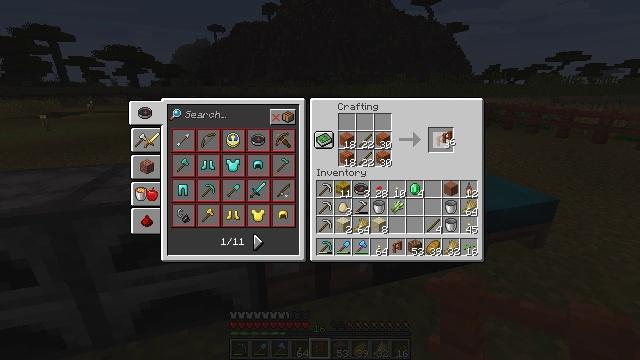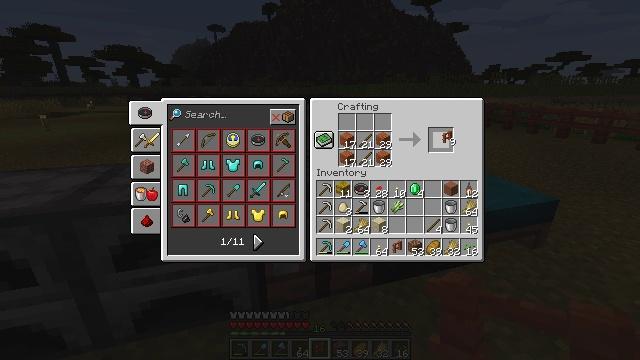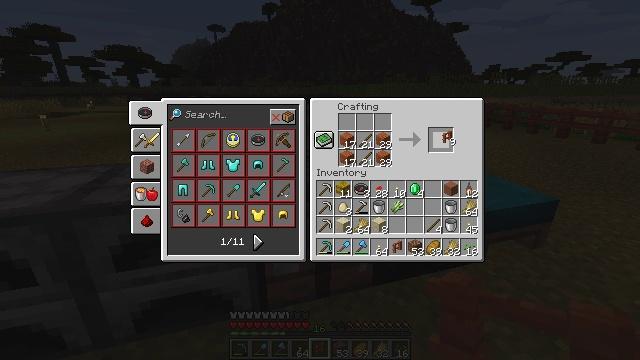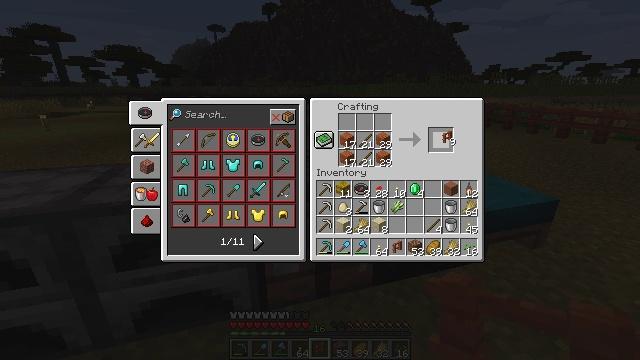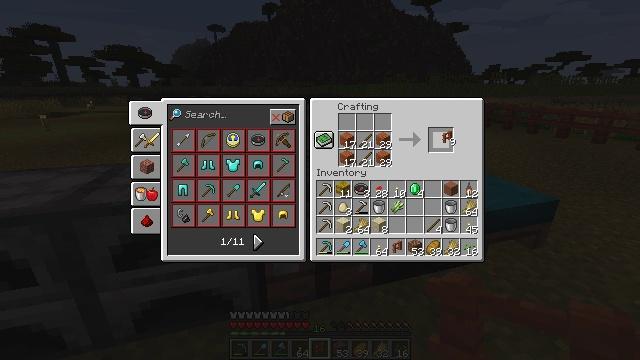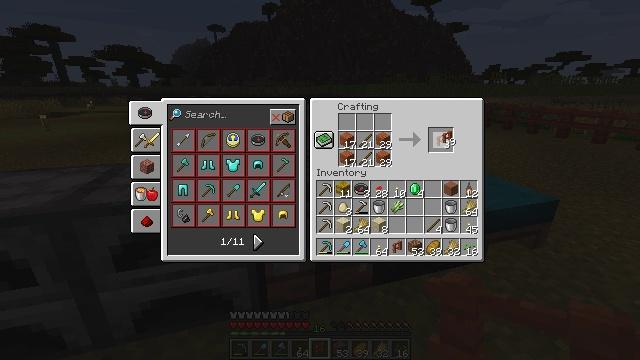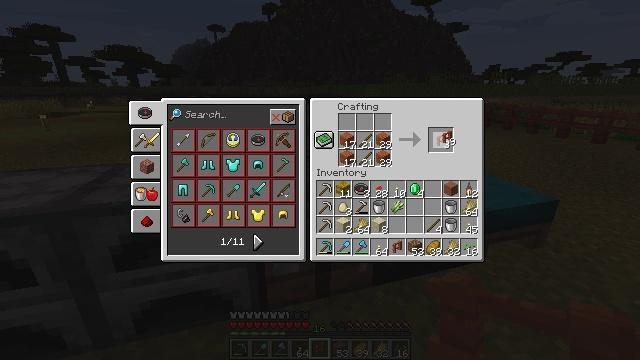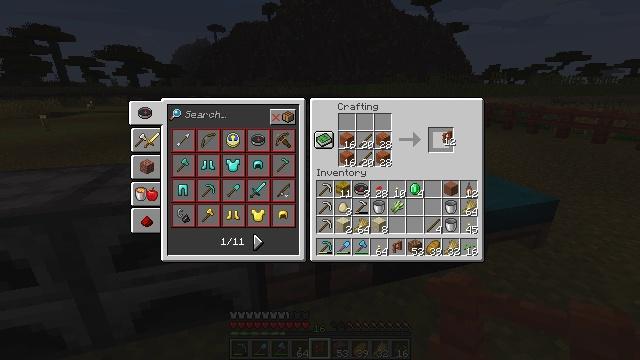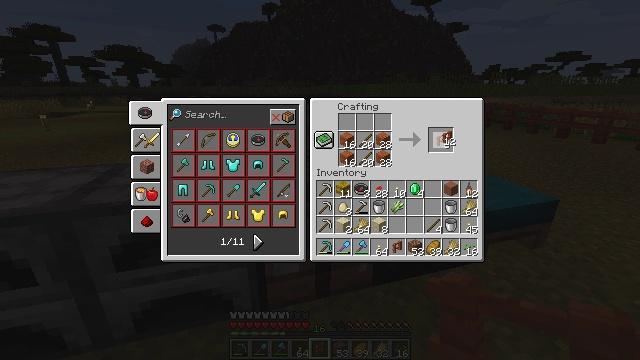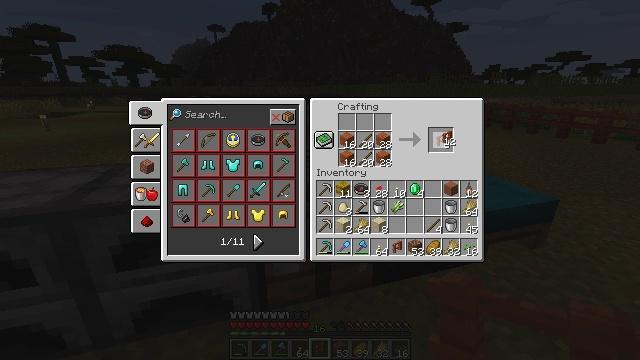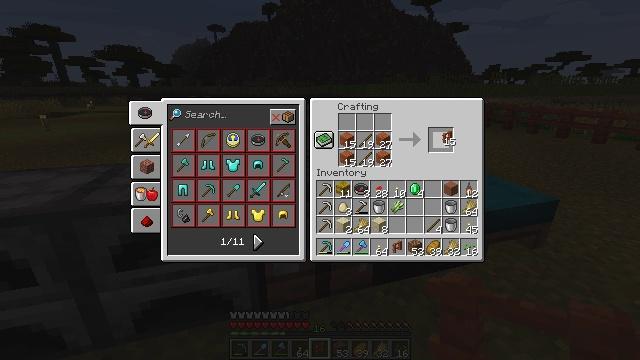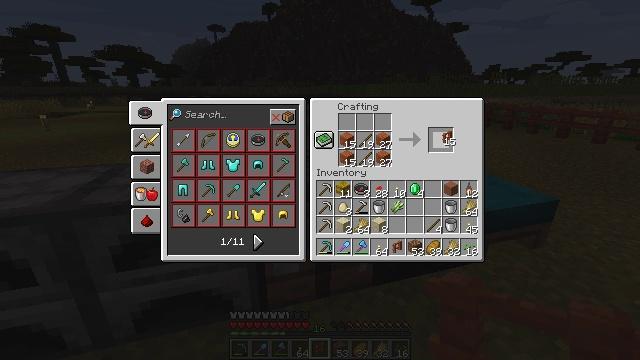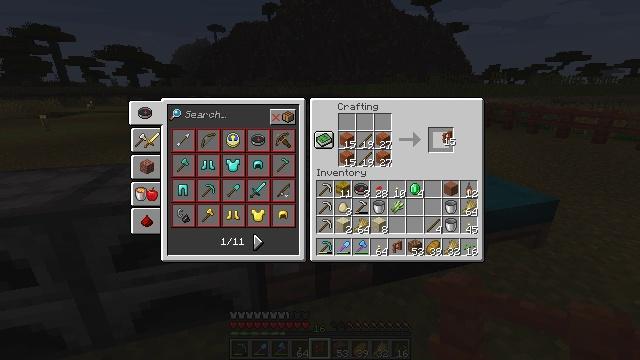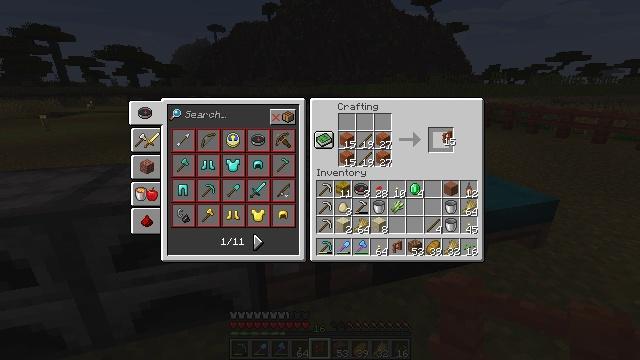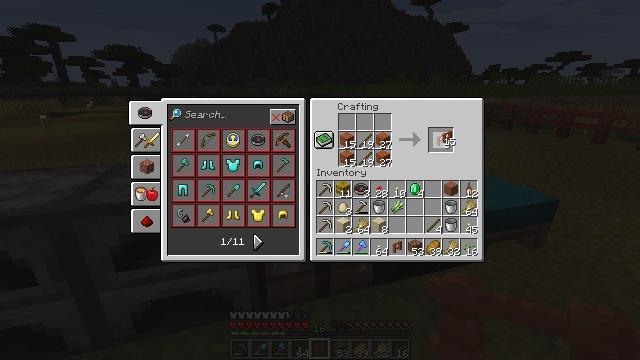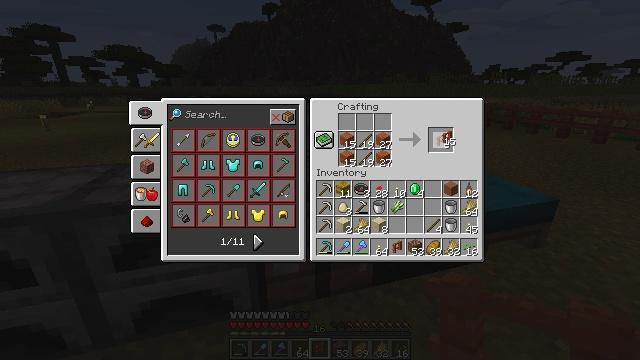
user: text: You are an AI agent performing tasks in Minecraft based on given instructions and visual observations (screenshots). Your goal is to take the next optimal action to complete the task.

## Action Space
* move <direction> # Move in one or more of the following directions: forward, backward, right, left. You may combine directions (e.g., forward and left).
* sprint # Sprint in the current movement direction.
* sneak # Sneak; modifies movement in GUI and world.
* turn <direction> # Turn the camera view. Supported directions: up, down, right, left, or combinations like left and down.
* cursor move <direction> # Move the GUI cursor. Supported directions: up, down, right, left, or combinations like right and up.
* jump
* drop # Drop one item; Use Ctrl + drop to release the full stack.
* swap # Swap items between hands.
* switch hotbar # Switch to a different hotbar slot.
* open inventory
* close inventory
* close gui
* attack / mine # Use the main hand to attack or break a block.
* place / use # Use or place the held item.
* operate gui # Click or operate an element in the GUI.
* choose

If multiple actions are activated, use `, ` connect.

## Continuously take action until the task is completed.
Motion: motion action
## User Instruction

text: Combine acacia wood and sticks in a crafting table for an acacia fence.
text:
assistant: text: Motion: no_op
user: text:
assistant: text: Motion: operate gui
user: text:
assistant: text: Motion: operate gui
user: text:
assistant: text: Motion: no_op
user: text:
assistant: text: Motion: operate gui
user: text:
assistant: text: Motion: operate gui
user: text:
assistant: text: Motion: no_op
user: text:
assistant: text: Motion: operate gui
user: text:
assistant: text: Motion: operate gui
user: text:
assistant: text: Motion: no_op
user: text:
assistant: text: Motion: operate gui
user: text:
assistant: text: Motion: operate gui
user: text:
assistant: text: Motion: no_op
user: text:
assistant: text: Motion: operate gui
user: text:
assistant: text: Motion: operate gui
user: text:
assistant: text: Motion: operate gui
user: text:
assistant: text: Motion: operate gui
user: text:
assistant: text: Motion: operate gui
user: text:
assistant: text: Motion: operate gui
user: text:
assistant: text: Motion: no_op
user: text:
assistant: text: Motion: operate gui
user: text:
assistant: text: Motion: operate gui
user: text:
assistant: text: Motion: no_op
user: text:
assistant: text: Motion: operate gui
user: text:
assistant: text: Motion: operate gui
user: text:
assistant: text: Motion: no_op
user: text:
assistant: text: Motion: operate gui
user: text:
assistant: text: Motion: operate gui
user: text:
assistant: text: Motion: no_op
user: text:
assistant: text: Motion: operate gui